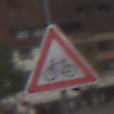
Verkehrszeichen: RadverkehrRechts
Umgebung: Outdoor, Urban
Tageszeit: MorningAfternoon
Wetter: Clear
Licht: Natural
Jahreszeit: NotSpecified
Kontrast: HighContrast